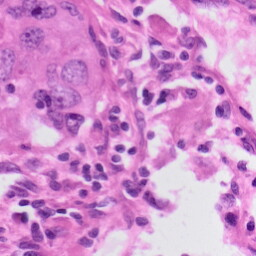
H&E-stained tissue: Lung